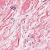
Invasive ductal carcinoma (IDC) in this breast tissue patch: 0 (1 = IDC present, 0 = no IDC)